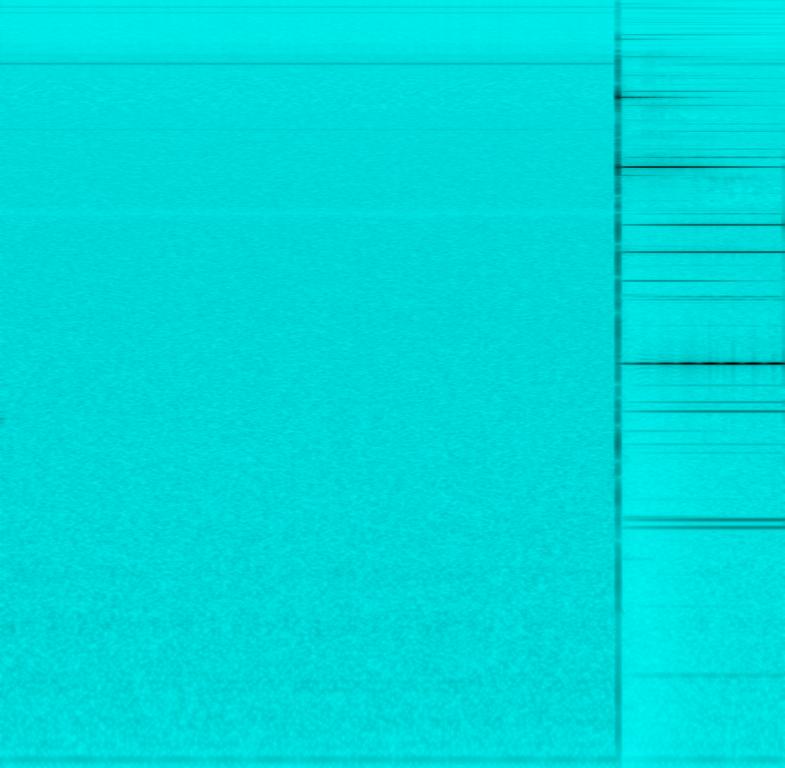
This music is instrumental. There is no instrumentation. The clip starts with white noise and static and ends with the sound of a bell ringing. There are some ambient sounds in the background like bird chirping and flicking.